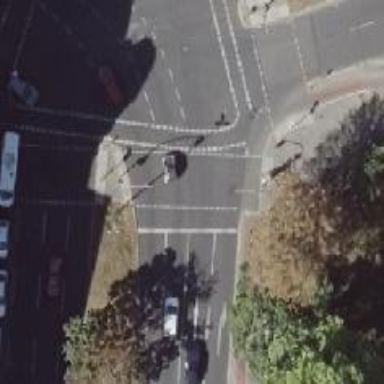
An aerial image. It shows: Asphalt footway with traffic island.